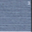
Piece: xx